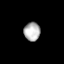
Tissue: lung
Cell type: Fibroblasts
Senescence score: 0.7023
Nuclear area (px): 294
Mean DAPI intensity: 180.687